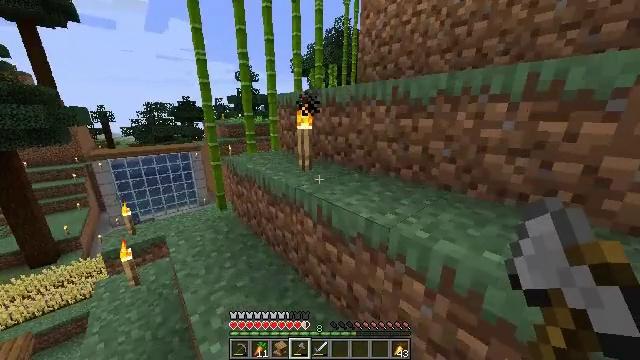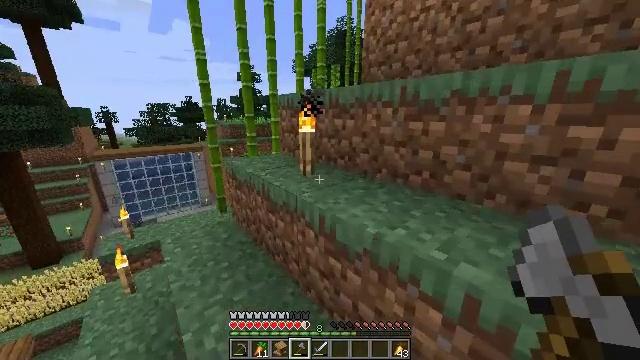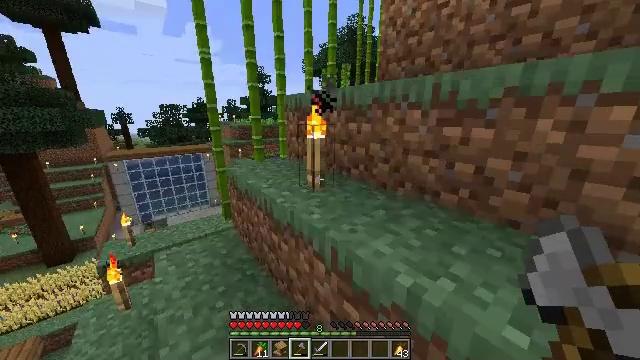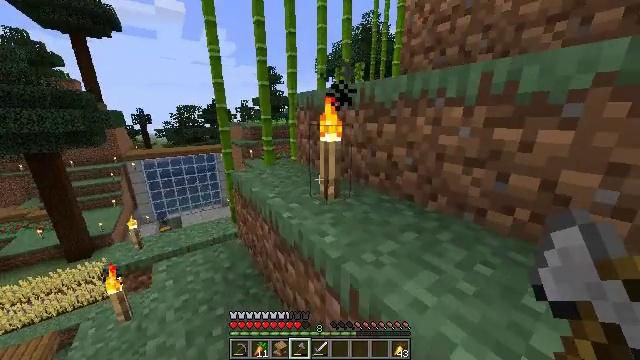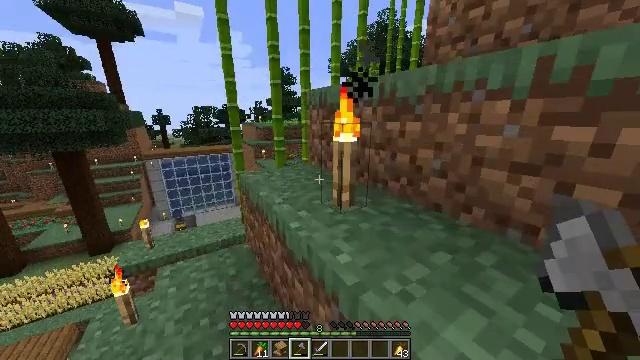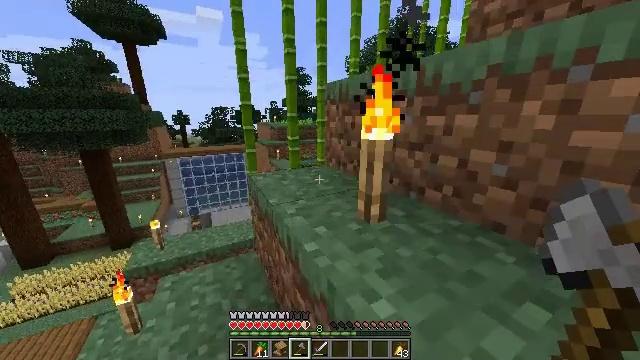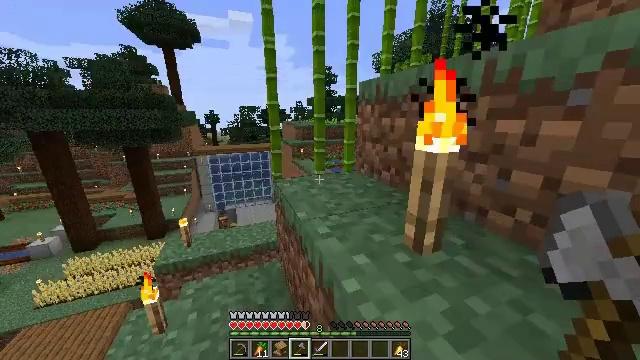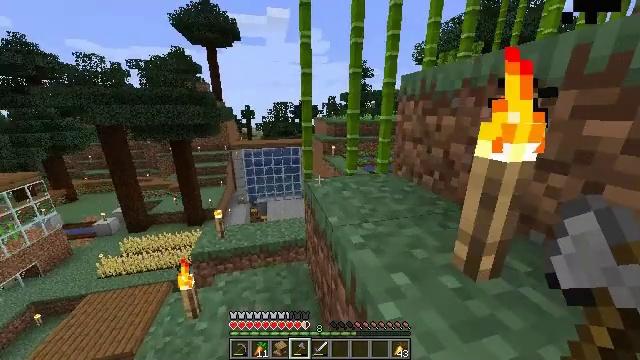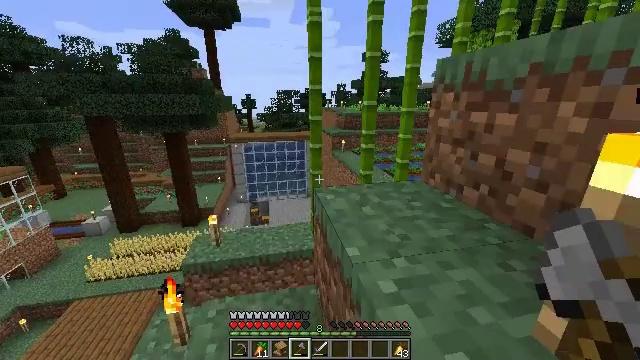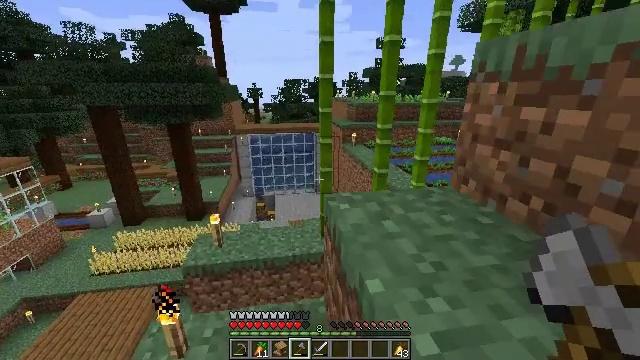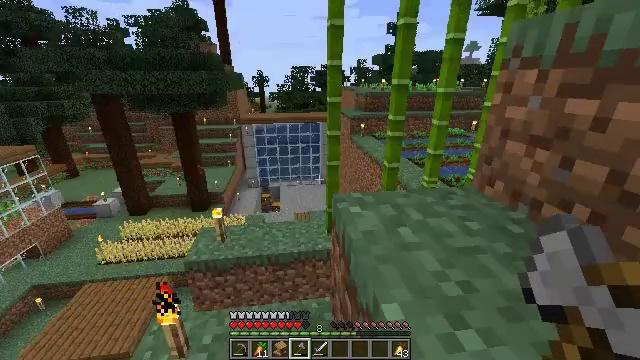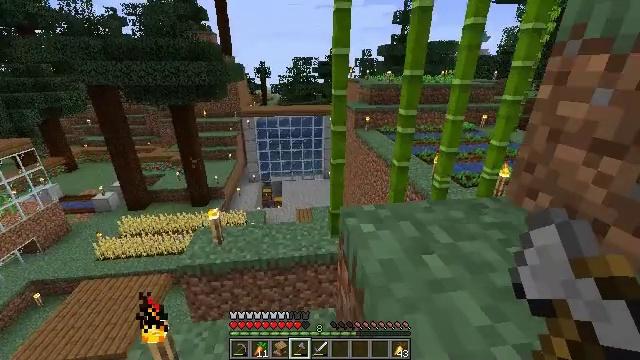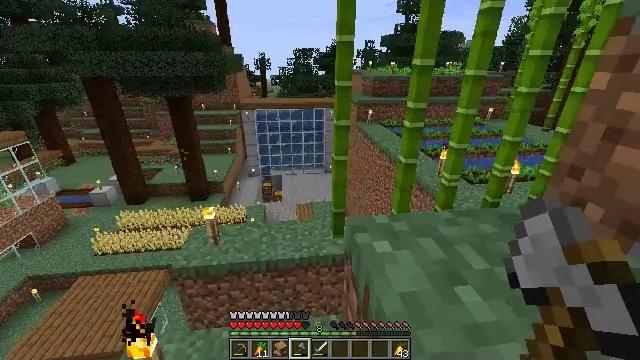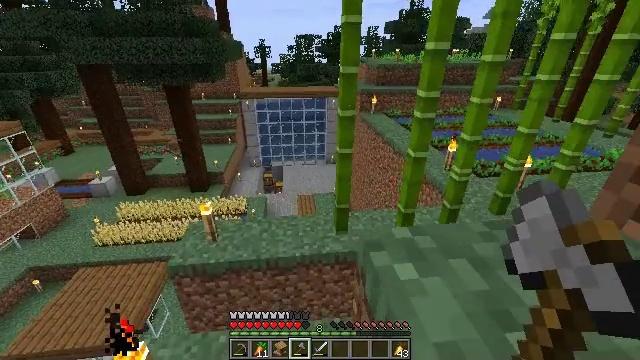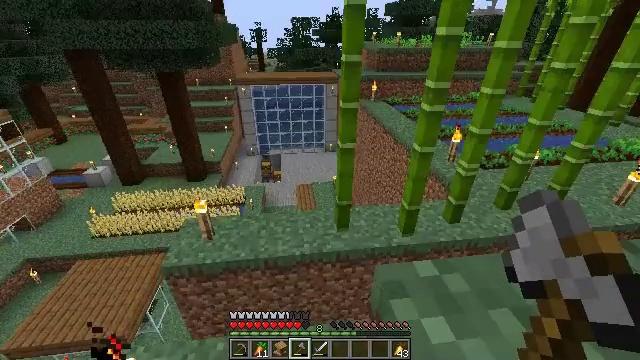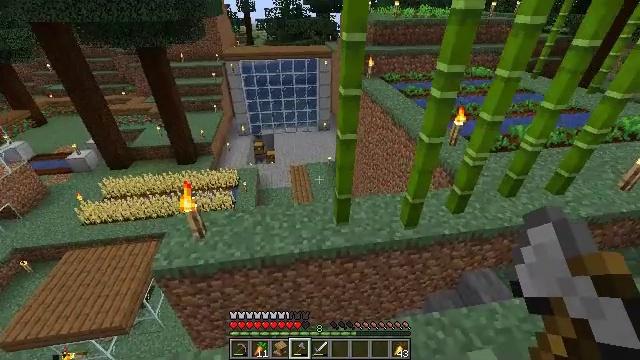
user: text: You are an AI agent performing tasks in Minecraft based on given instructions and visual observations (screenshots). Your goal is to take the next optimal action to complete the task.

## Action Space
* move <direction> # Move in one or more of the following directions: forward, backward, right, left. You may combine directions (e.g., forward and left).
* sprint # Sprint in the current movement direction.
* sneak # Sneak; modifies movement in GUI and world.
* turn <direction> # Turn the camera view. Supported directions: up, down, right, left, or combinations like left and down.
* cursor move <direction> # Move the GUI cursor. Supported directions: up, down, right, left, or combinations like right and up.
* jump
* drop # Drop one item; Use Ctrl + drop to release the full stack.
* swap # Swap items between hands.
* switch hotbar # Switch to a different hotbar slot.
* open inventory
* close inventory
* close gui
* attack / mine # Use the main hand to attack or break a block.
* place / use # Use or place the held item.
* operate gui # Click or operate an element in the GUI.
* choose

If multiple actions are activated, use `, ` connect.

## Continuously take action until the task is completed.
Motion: motion action
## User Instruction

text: Mine bamboo with your hand.
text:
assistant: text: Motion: move forward, sprint
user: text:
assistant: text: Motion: move forward, turn left
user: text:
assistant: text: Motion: move forward, turn left
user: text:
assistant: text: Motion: move forward, turn left
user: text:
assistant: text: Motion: move forward, turn left
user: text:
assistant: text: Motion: move forward, turn left
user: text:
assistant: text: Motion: move forward, turn left
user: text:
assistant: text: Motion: move forward, turn left
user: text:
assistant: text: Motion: move forward, turn left and down
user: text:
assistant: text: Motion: move forward, turn left and down
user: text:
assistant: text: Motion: move forward, turn down
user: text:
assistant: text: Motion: move forward, turn down
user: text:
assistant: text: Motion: move forward, turn down
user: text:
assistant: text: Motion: move forward, turn down
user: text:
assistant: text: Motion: move forward, turn right and down
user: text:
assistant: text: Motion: turn right and down
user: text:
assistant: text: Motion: turn down
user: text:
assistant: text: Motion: turn right and down
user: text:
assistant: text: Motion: turn right and down
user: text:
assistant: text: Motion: turn right
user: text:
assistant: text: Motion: no_op
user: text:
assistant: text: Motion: no_op
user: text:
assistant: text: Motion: no_op
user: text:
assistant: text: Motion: no_op
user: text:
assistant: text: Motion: move forward, turn right
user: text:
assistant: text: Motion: move forward, turn right
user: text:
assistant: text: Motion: move forward, turn right
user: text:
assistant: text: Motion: move forward, turn right
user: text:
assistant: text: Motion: turn up
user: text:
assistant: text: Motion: turn left and up